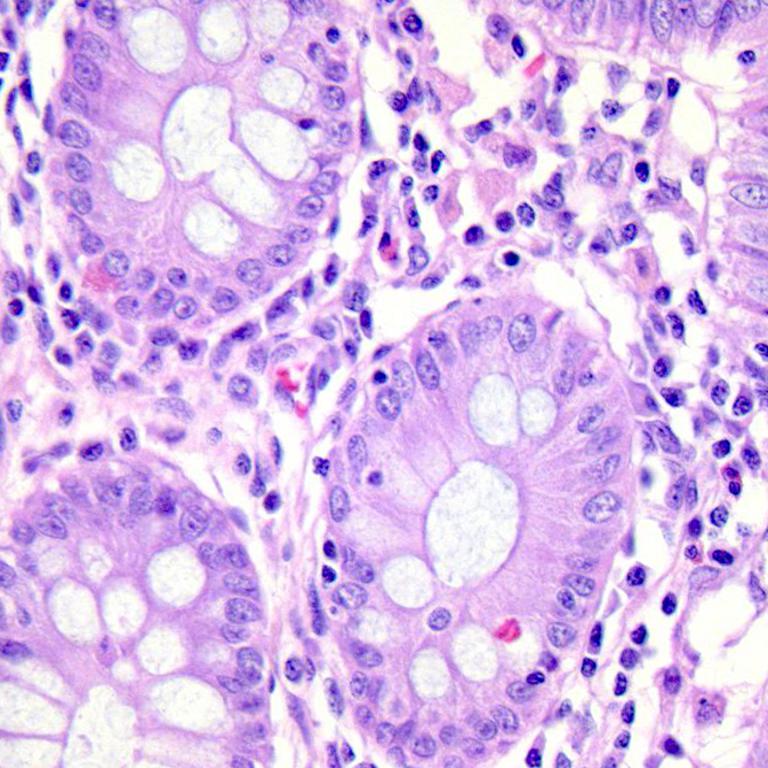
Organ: colon
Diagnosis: benign